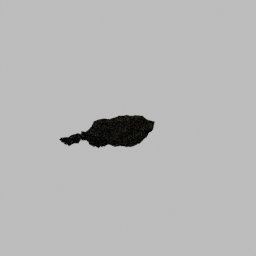
Label: nature